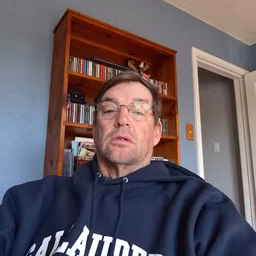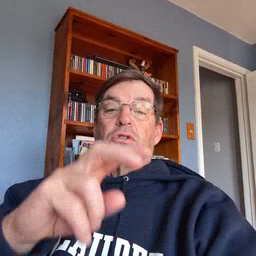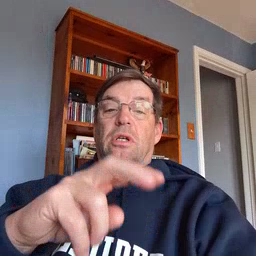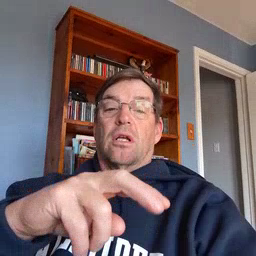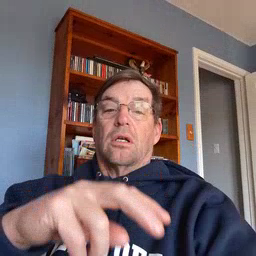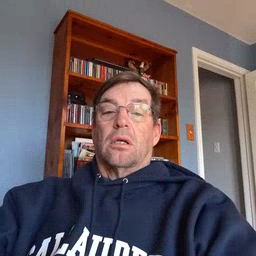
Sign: chair